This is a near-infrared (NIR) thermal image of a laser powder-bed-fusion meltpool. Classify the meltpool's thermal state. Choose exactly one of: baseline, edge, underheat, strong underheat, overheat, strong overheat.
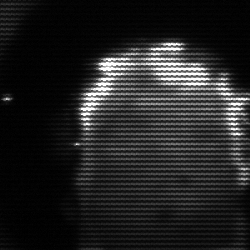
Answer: baseline